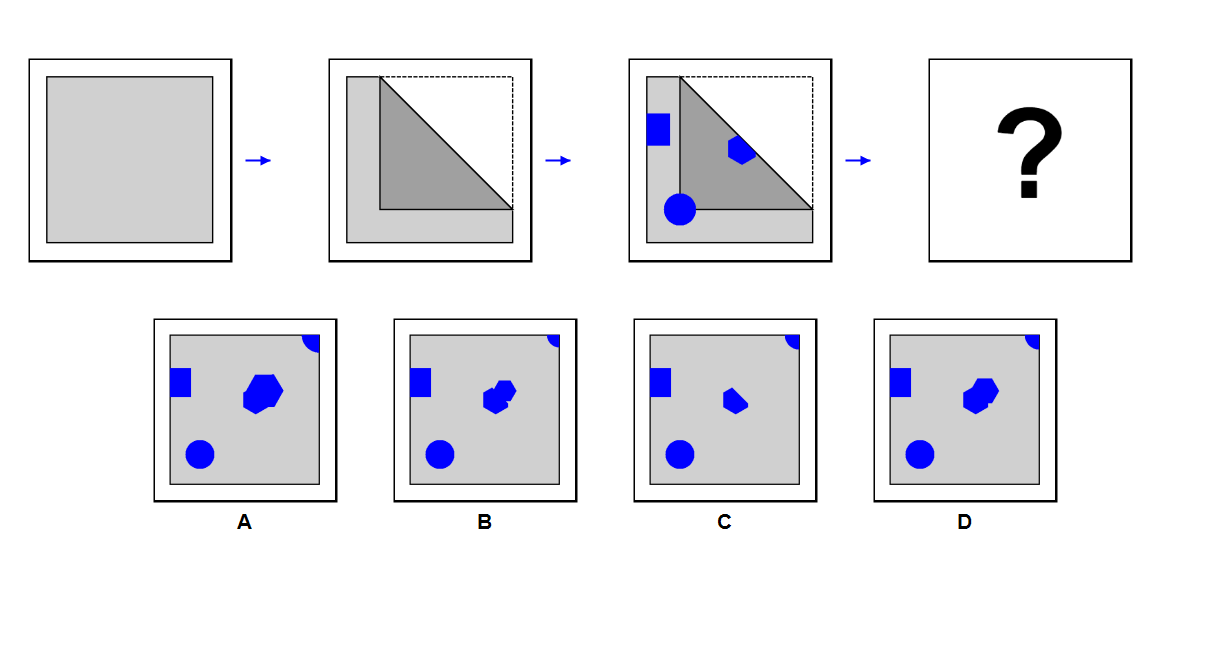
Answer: D